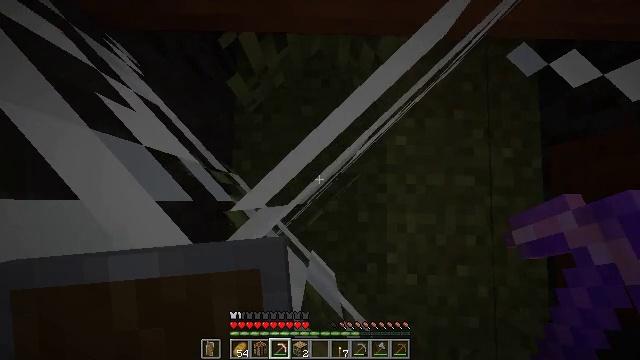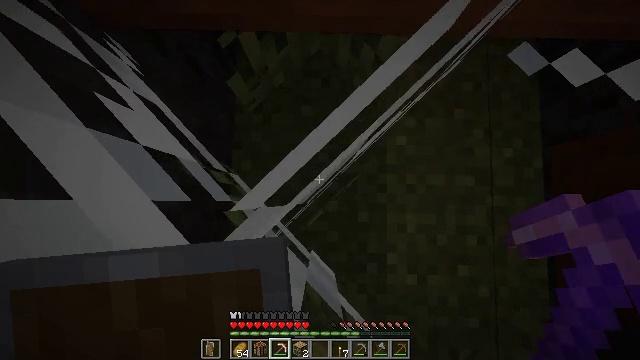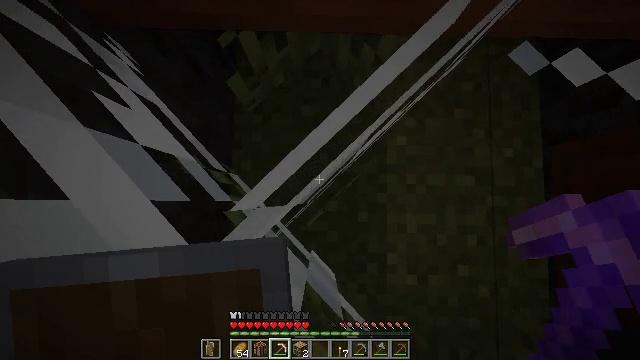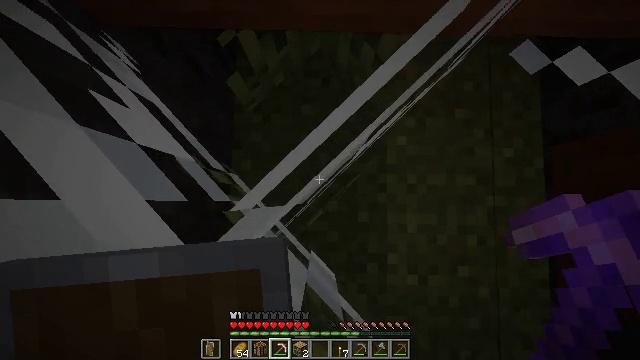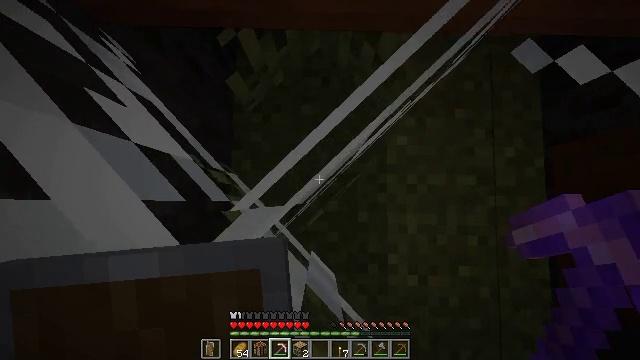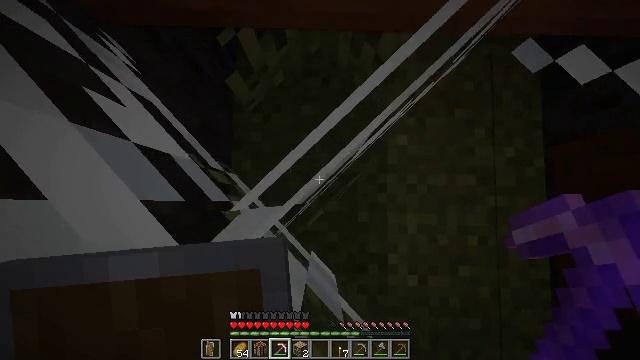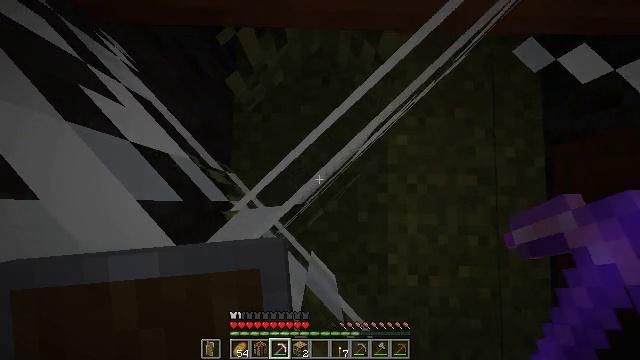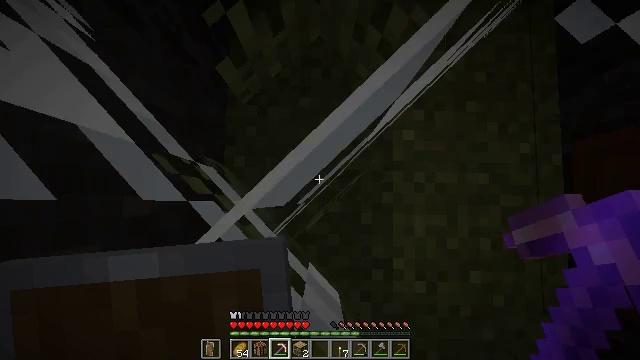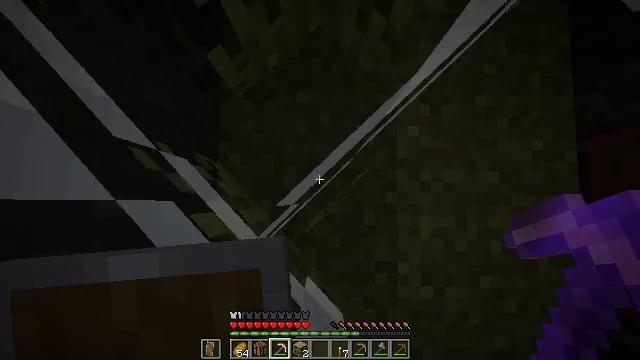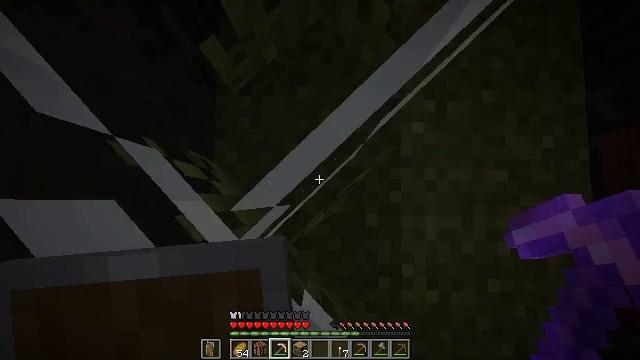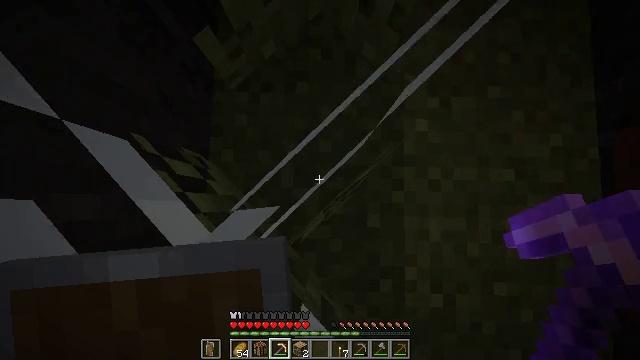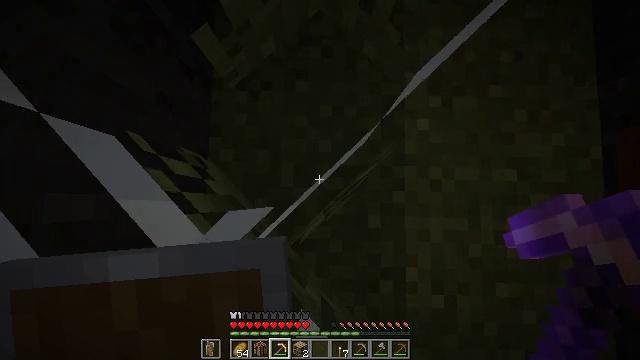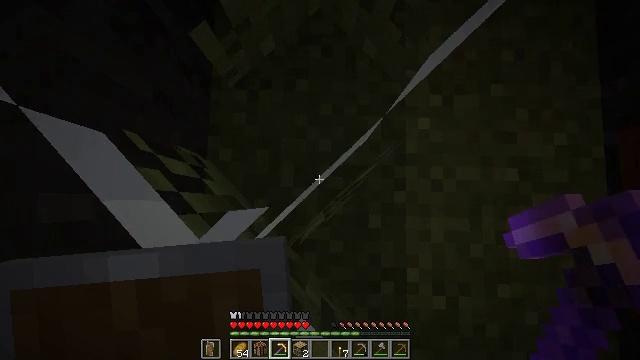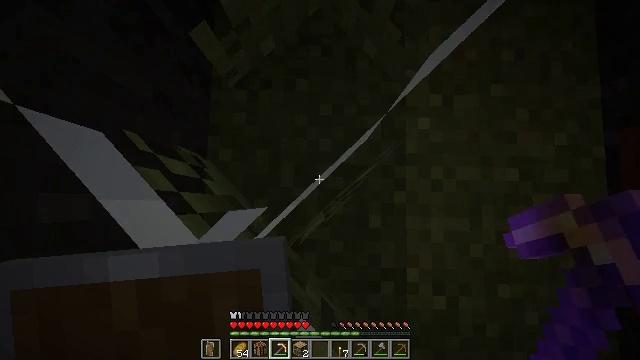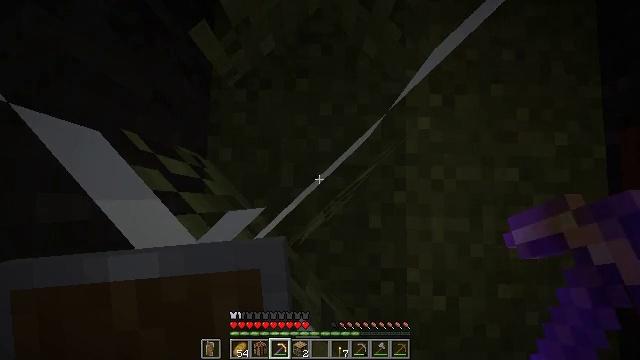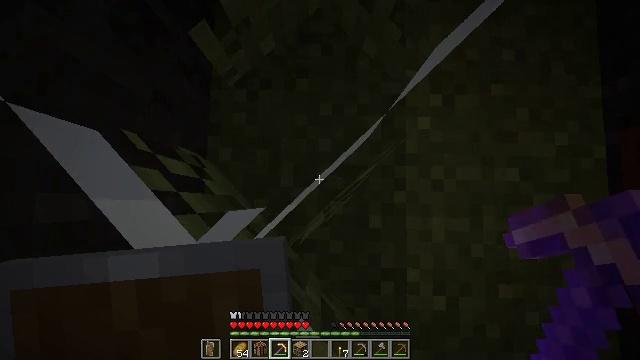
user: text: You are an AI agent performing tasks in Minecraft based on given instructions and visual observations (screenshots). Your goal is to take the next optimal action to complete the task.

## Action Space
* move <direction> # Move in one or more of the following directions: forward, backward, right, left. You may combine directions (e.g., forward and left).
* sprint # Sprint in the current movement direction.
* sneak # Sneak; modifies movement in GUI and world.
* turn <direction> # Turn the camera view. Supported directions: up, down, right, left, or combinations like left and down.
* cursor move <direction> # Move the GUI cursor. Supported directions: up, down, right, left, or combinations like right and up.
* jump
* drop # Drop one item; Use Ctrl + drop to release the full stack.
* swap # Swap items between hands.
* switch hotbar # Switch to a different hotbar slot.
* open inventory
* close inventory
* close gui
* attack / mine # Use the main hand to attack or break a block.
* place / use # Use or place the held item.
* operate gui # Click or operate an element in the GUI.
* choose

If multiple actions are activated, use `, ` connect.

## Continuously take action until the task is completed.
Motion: motion action
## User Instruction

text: Break the bookshelf for books.
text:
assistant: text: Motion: no_op
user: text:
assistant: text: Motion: no_op
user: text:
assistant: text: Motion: no_op
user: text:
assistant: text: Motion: no_op
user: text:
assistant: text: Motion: no_op
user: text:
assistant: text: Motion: sneak
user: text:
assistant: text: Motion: sneak
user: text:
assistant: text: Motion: sneak
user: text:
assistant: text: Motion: sneak
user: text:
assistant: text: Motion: sneak
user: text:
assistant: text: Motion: sneak
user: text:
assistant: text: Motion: sneak
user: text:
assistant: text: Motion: sneak
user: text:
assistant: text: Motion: sneak
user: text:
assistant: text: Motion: sneak
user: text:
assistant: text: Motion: sneak
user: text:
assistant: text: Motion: sneak
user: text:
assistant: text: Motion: sneak
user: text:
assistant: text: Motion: sneak
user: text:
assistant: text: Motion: sneak
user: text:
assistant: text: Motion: sneak
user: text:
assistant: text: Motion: sneak
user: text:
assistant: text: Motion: sneak
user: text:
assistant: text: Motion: sneak
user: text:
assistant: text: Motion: sneak
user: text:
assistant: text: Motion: sneak, turn right and up
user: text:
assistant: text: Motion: sneak, turn right and up
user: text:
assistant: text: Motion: sneak, turn right and up
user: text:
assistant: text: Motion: sneak, turn right and up
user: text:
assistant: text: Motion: sneak, turn up